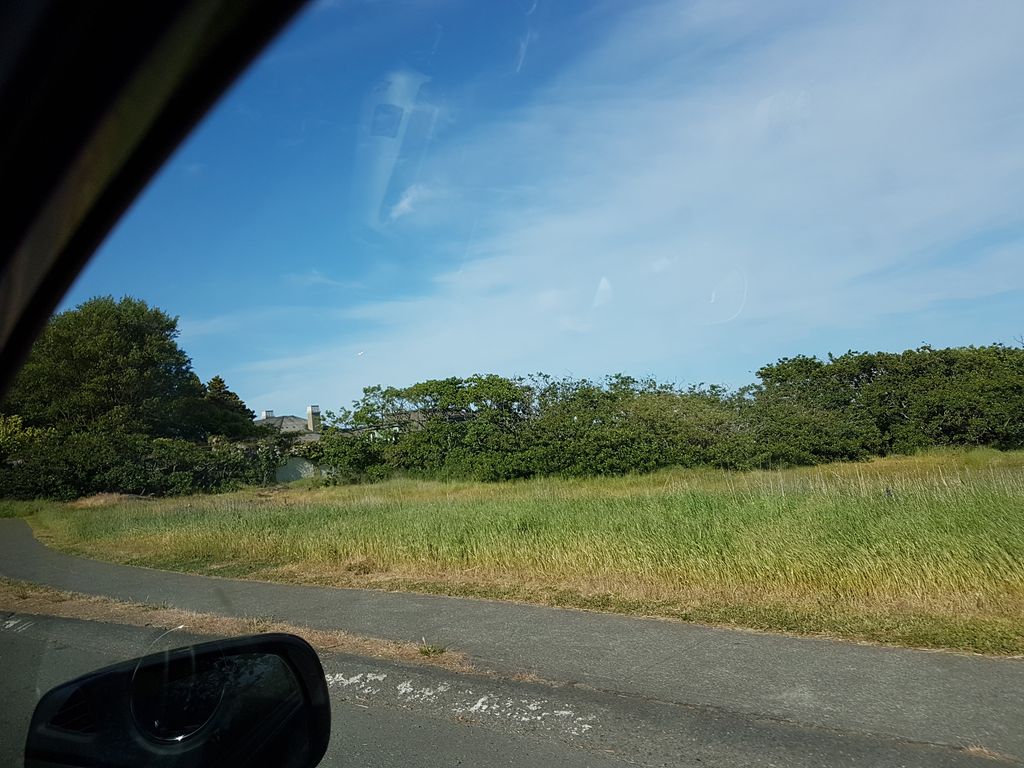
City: victoria